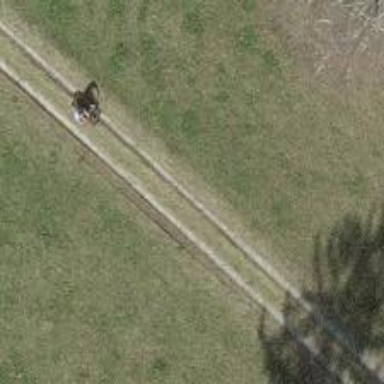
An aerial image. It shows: Track with grade 2 tracktype.